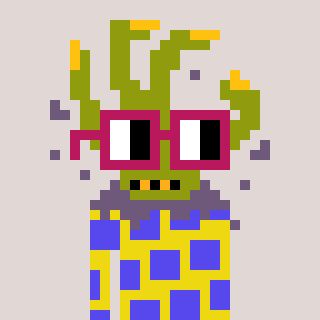
a pixel art character with square dark red glasses, a zombie-hand-shaped head and a yellow-colored body on a warm background